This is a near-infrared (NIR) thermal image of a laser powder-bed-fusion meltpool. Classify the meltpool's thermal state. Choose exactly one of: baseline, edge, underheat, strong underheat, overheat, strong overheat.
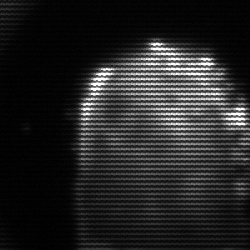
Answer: baseline